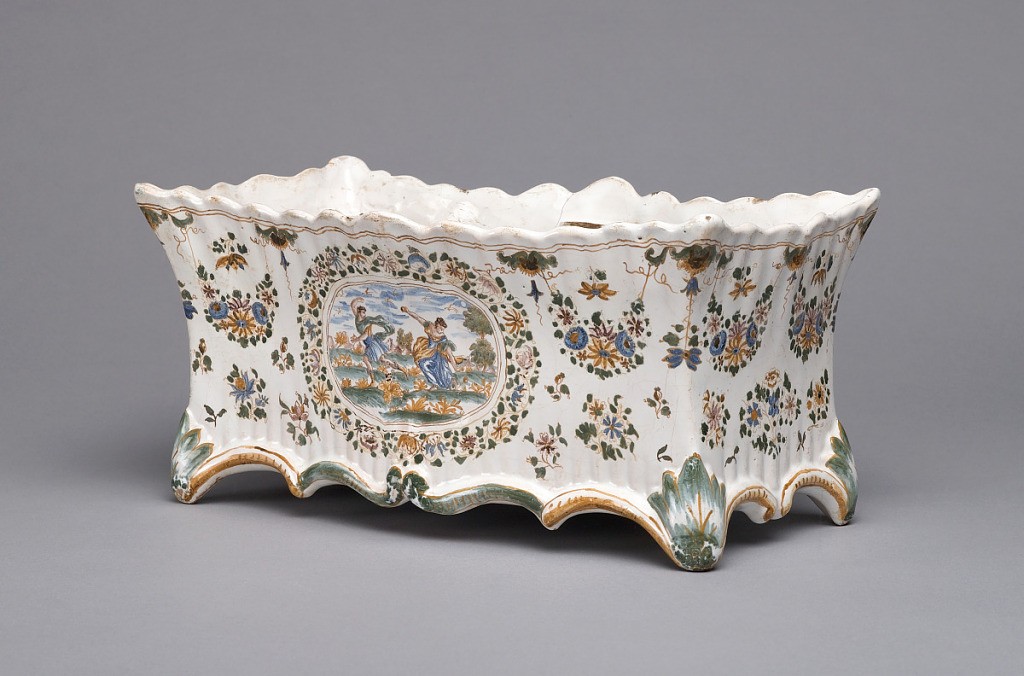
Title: Jardinière
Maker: Olérys-Laugier Factory, France, founded 1738
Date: ca. 1770
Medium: Tin-glazed earthenware
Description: Horizontal rectangular form with everted and shaped rim; base with feet flanking shaped lower edges. White ground with blue, green, and ochre decoration of flowers and garlands surrounding central oval cartouche showing man and woman frolicking in meadow. Opposite side shows a boar hunt scene. Internal supports for missing liner.